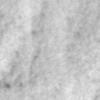
Label: no_change